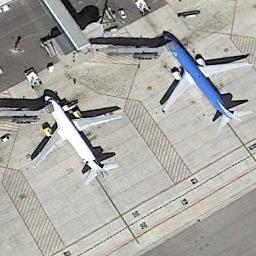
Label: airplane